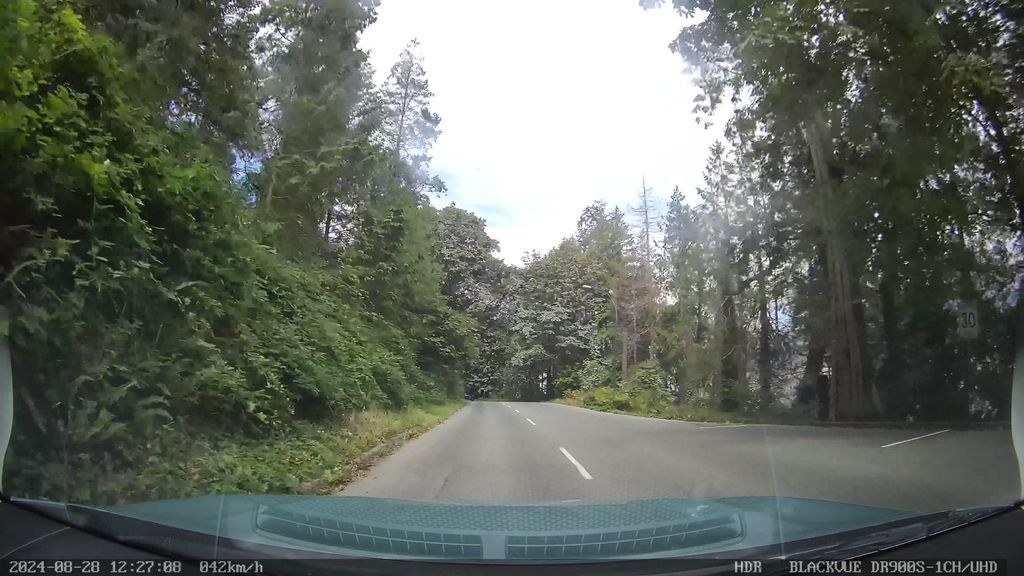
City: vancouver